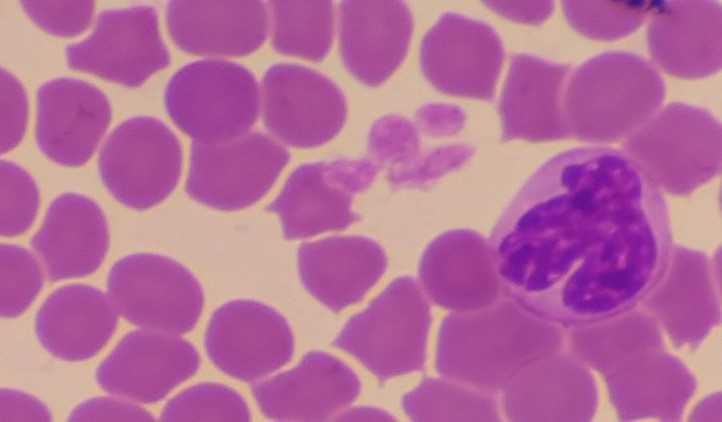
White blood cell type: Neutrophil